Question: I would like to change the default behavior of how the admin recent changes sidebar displays the name of "objects" added. Refer to the picture below:

I would like to change how these are named in the Admin. Ideally, I would like to be able to change it from "MyModelName object" to, as in the "Policy" object example, something like "Policy: {{ value of the policy's "Policy Name" field. }}.
I was thinking that '__unicode__' for my Patient model handled this, but it doesn't appear to. Any assistance is appreciated.
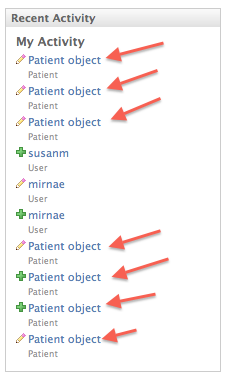
Answer: '__unicode__' does do that. Your model should look something like this:
'''
class SomeModel(models.Model):
def __unicode__(self):
return 'Policy: ' + self.name
'''
On Python 3 you need to use '__str__':
'''
def __str__(self):
return 'Policy: ' + self.name
'''